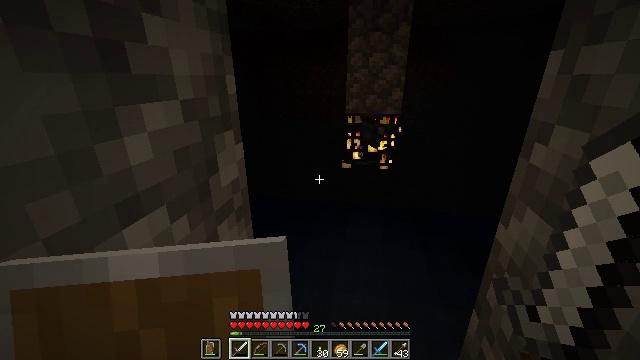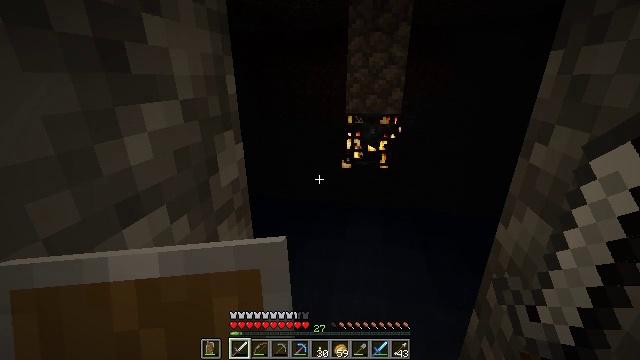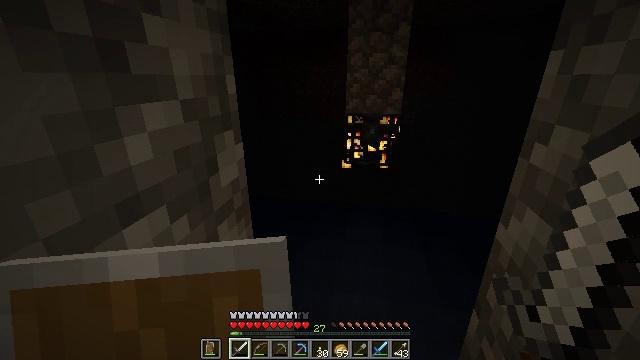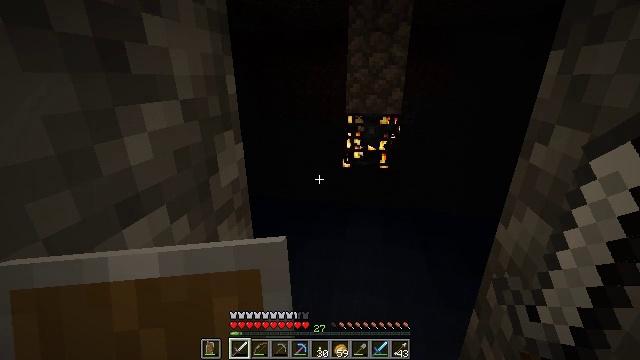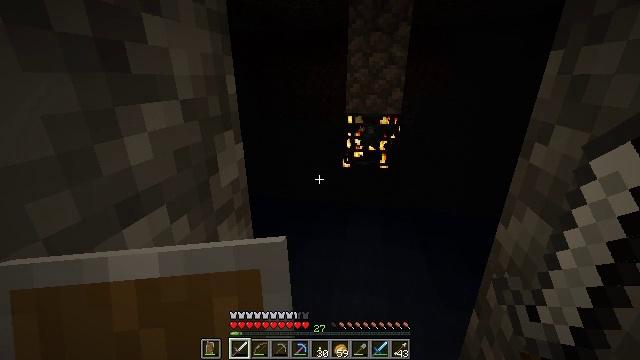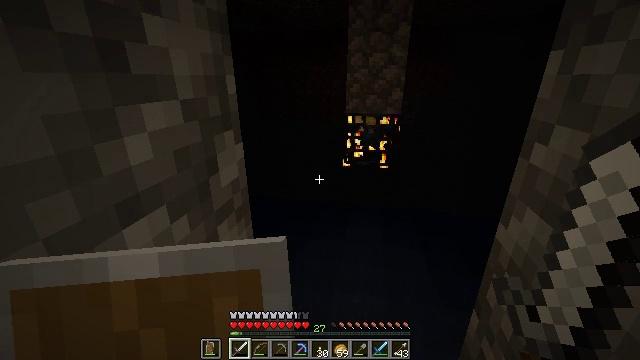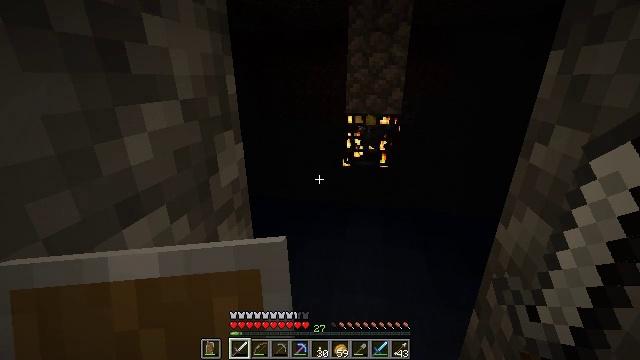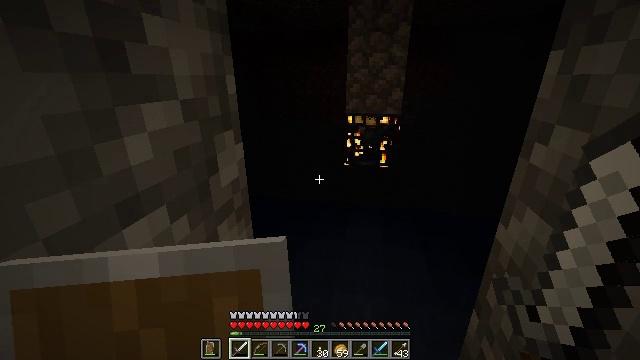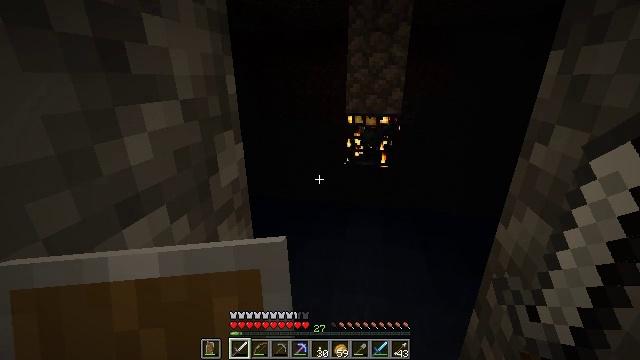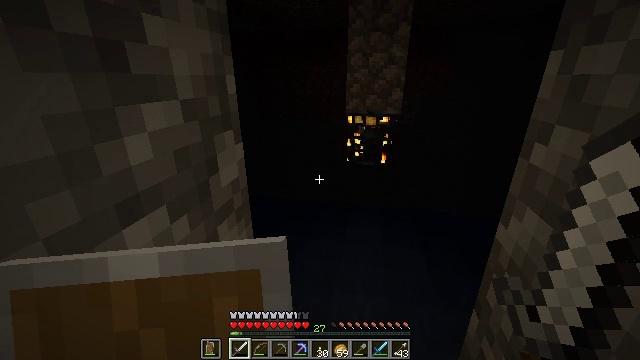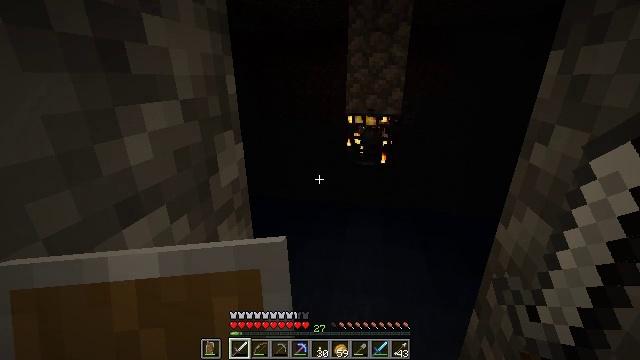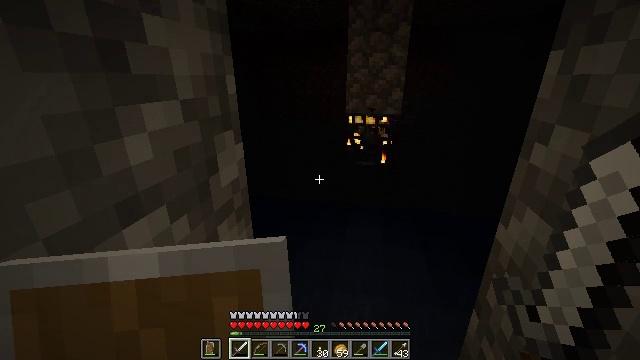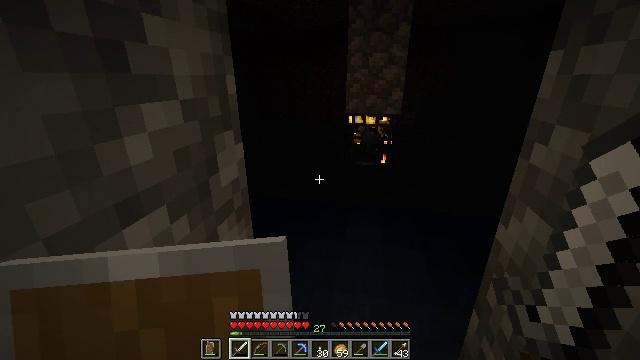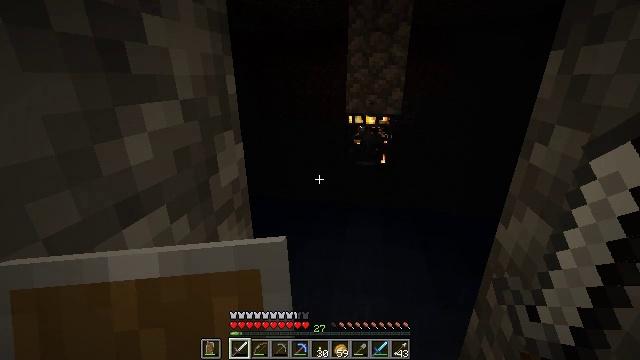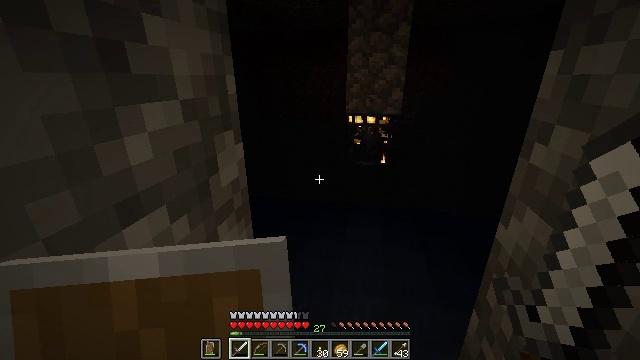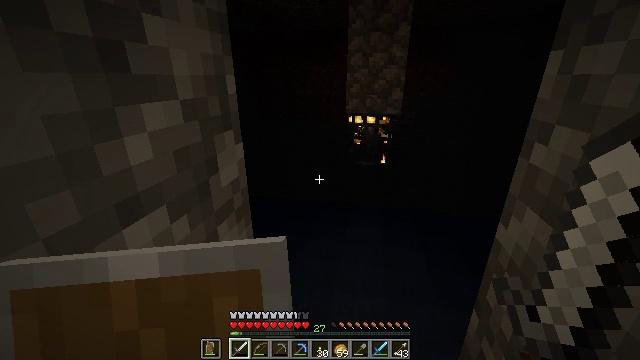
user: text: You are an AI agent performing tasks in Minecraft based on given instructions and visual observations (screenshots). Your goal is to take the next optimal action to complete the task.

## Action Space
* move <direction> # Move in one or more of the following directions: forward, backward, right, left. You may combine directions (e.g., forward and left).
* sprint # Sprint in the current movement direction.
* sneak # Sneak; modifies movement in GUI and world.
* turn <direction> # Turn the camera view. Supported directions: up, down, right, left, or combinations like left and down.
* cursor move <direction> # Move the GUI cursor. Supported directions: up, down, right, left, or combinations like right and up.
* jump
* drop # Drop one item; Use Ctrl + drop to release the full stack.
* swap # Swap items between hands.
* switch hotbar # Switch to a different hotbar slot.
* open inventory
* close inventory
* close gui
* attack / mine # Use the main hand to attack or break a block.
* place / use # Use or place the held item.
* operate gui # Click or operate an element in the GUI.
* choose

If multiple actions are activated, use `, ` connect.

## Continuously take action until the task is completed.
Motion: motion action
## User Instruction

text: Drop an iron sword.
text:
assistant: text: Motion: no_op
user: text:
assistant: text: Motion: no_op
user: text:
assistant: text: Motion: no_op
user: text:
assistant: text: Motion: no_op
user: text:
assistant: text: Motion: no_op
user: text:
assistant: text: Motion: no_op
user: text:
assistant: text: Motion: no_op
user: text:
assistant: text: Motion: no_op
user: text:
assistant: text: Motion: no_op
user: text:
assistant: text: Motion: no_op
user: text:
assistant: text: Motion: no_op
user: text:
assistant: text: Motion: no_op
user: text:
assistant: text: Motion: no_op
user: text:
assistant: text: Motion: no_op
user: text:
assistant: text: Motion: no_op
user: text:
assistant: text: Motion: no_op
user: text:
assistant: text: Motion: no_op
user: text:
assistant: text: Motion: no_op
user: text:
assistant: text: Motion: no_op
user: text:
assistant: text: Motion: no_op
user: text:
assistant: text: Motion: no_op
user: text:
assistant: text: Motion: no_op
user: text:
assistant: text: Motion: no_op
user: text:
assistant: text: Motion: no_op
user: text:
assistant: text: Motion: no_op
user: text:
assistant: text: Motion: no_op
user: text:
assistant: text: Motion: no_op
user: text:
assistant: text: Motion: no_op
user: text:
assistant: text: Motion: no_op
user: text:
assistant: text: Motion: no_op